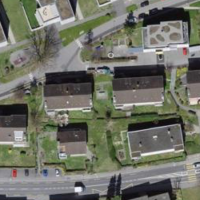
EUNIS habitat code: 55
Species observed at this site:
Accipiter nisus